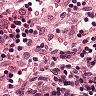
Metastatic tissue present: no